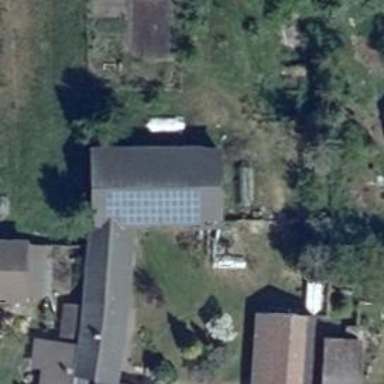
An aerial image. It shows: Solar photovoltaic panel generator producing electricity in small installation.